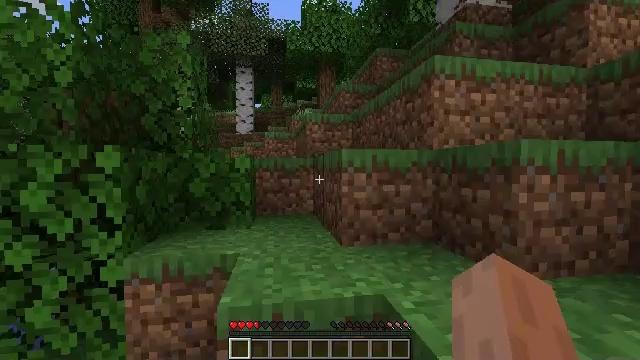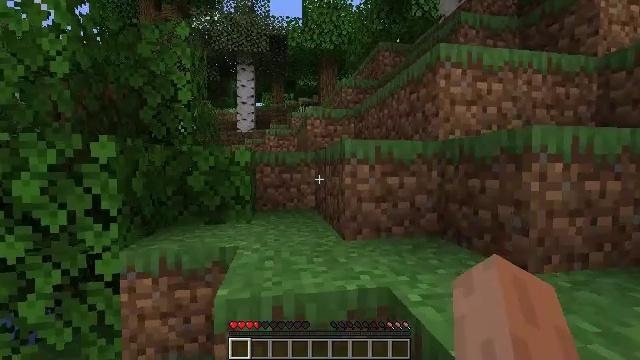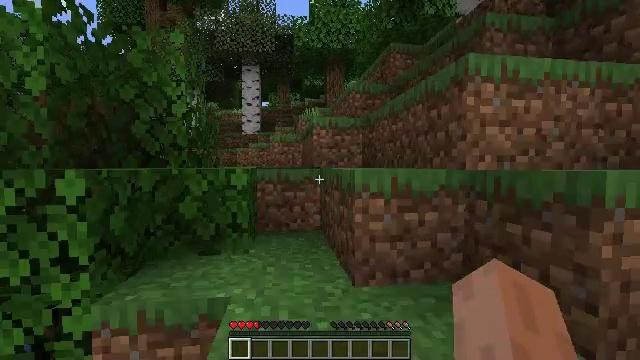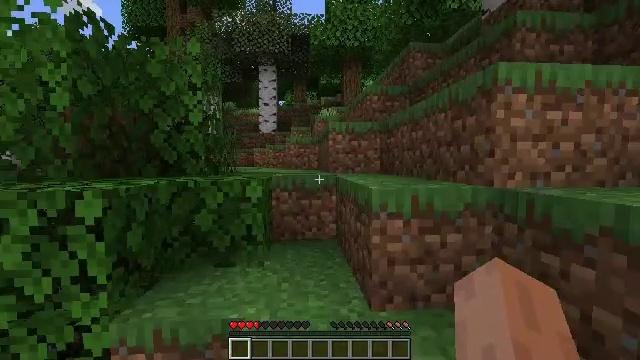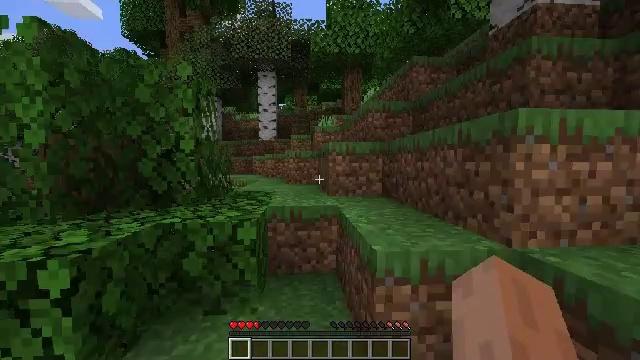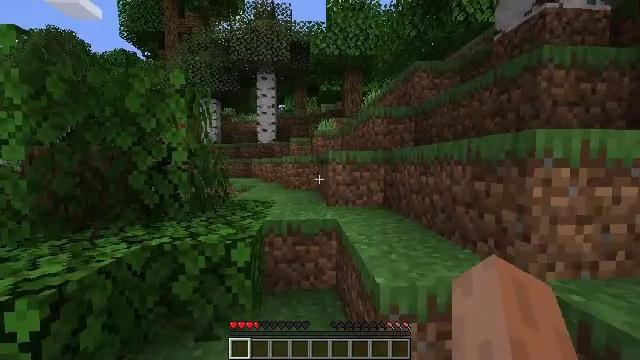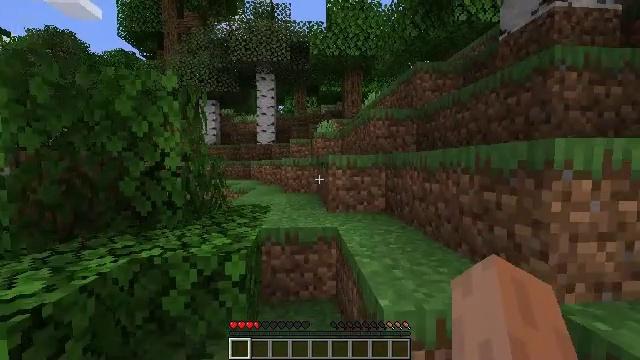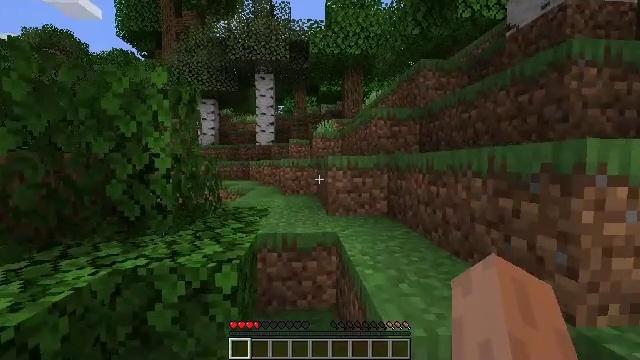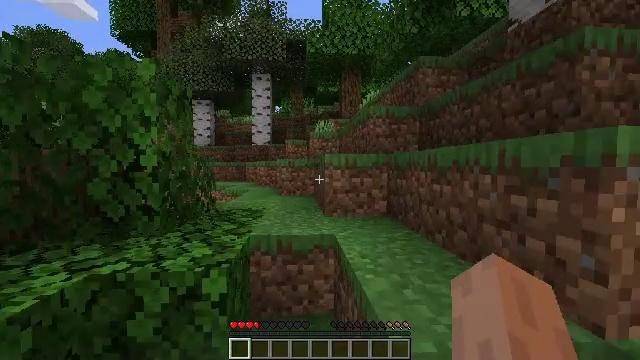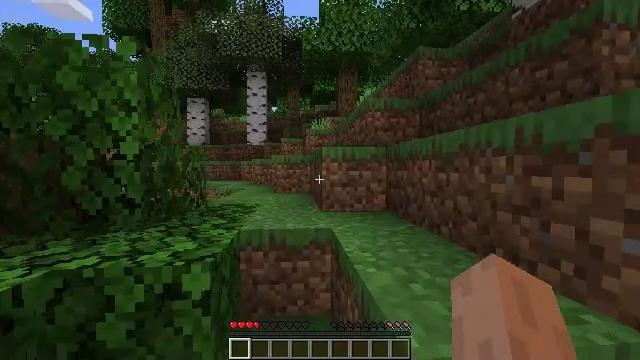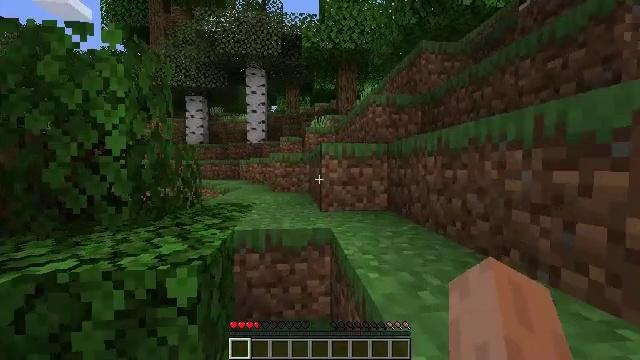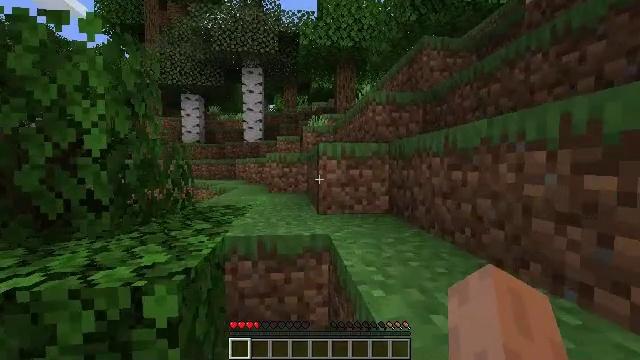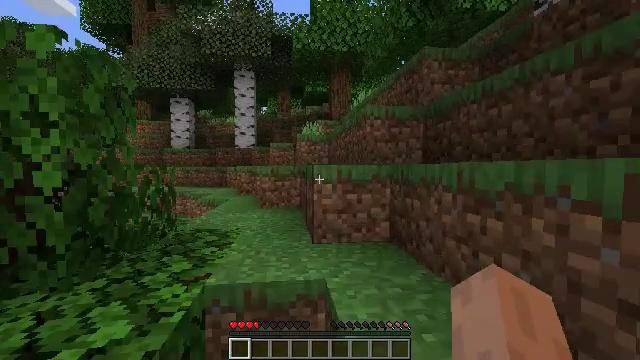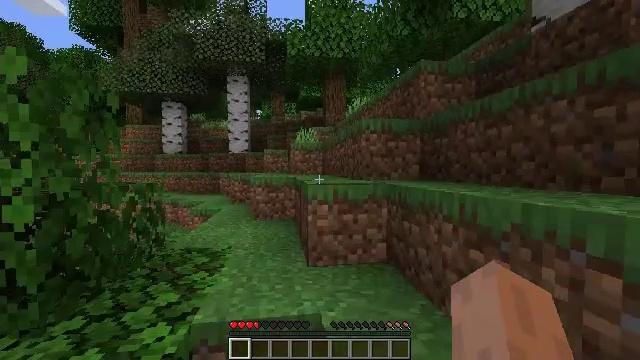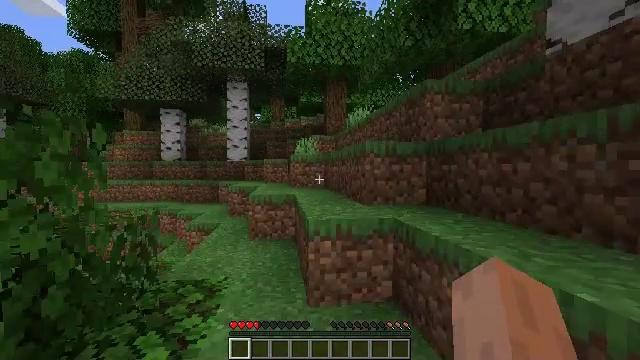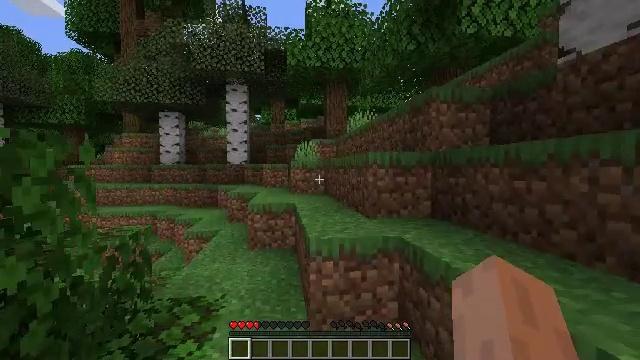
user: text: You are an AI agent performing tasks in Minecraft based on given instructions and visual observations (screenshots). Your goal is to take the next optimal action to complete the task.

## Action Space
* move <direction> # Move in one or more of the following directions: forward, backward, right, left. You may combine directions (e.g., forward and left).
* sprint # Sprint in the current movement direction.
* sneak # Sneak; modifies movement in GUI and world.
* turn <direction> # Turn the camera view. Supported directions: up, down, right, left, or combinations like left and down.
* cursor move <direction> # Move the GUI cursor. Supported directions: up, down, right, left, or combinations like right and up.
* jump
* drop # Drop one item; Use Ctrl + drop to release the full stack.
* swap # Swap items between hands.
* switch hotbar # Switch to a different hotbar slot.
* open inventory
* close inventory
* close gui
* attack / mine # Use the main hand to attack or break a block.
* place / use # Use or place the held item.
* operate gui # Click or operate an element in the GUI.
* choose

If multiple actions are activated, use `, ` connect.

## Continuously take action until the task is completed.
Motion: motion action
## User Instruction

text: Hunt animals.
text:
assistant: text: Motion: move forward, sprint, jump
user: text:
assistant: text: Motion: move forward, sprint, turn left, jump
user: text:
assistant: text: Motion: move forward, sprint, turn left, jump
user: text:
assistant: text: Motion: move forward, sprint, jump
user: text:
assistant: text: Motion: move forward, sprint, jump
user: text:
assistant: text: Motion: move forward, sprint, jump
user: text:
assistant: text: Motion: move forward, sprint, jump
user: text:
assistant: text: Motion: move forward, sprint, jump
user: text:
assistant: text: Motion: move forward, sprint, jump
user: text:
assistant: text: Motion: move forward, sprint, jump
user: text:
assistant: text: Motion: move forward, sprint, jump
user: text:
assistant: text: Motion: move forward, sprint, turn right, jump
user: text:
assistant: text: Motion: move forward, sprint, turn right, jump
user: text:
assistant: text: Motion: move forward, sprint, jump
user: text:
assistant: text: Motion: move forward, sprint, jump
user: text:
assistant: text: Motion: move forward, sprint, jump
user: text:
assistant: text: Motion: move forward, sprint, jump
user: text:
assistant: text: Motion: move forward, sprint, jump
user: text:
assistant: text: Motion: move forward, sprint, jump
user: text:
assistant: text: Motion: move forward, sprint, turn down, jump
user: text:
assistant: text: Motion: move forward, sprint, jump
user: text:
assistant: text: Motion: move forward, sprint, jump
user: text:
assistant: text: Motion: move forward, sprint, jump
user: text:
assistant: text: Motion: move forward, sprint, jump
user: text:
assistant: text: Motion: move forward, sprint, turn right, jump
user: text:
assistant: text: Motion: move forward, sprint, turn right, jump
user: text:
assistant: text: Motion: move forward, sprint, turn right and up, jump
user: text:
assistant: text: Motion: move forward, sprint, turn right and up, jump
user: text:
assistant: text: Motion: move forward, sprint, jump
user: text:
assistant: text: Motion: move forward, sprint, jump